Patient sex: M
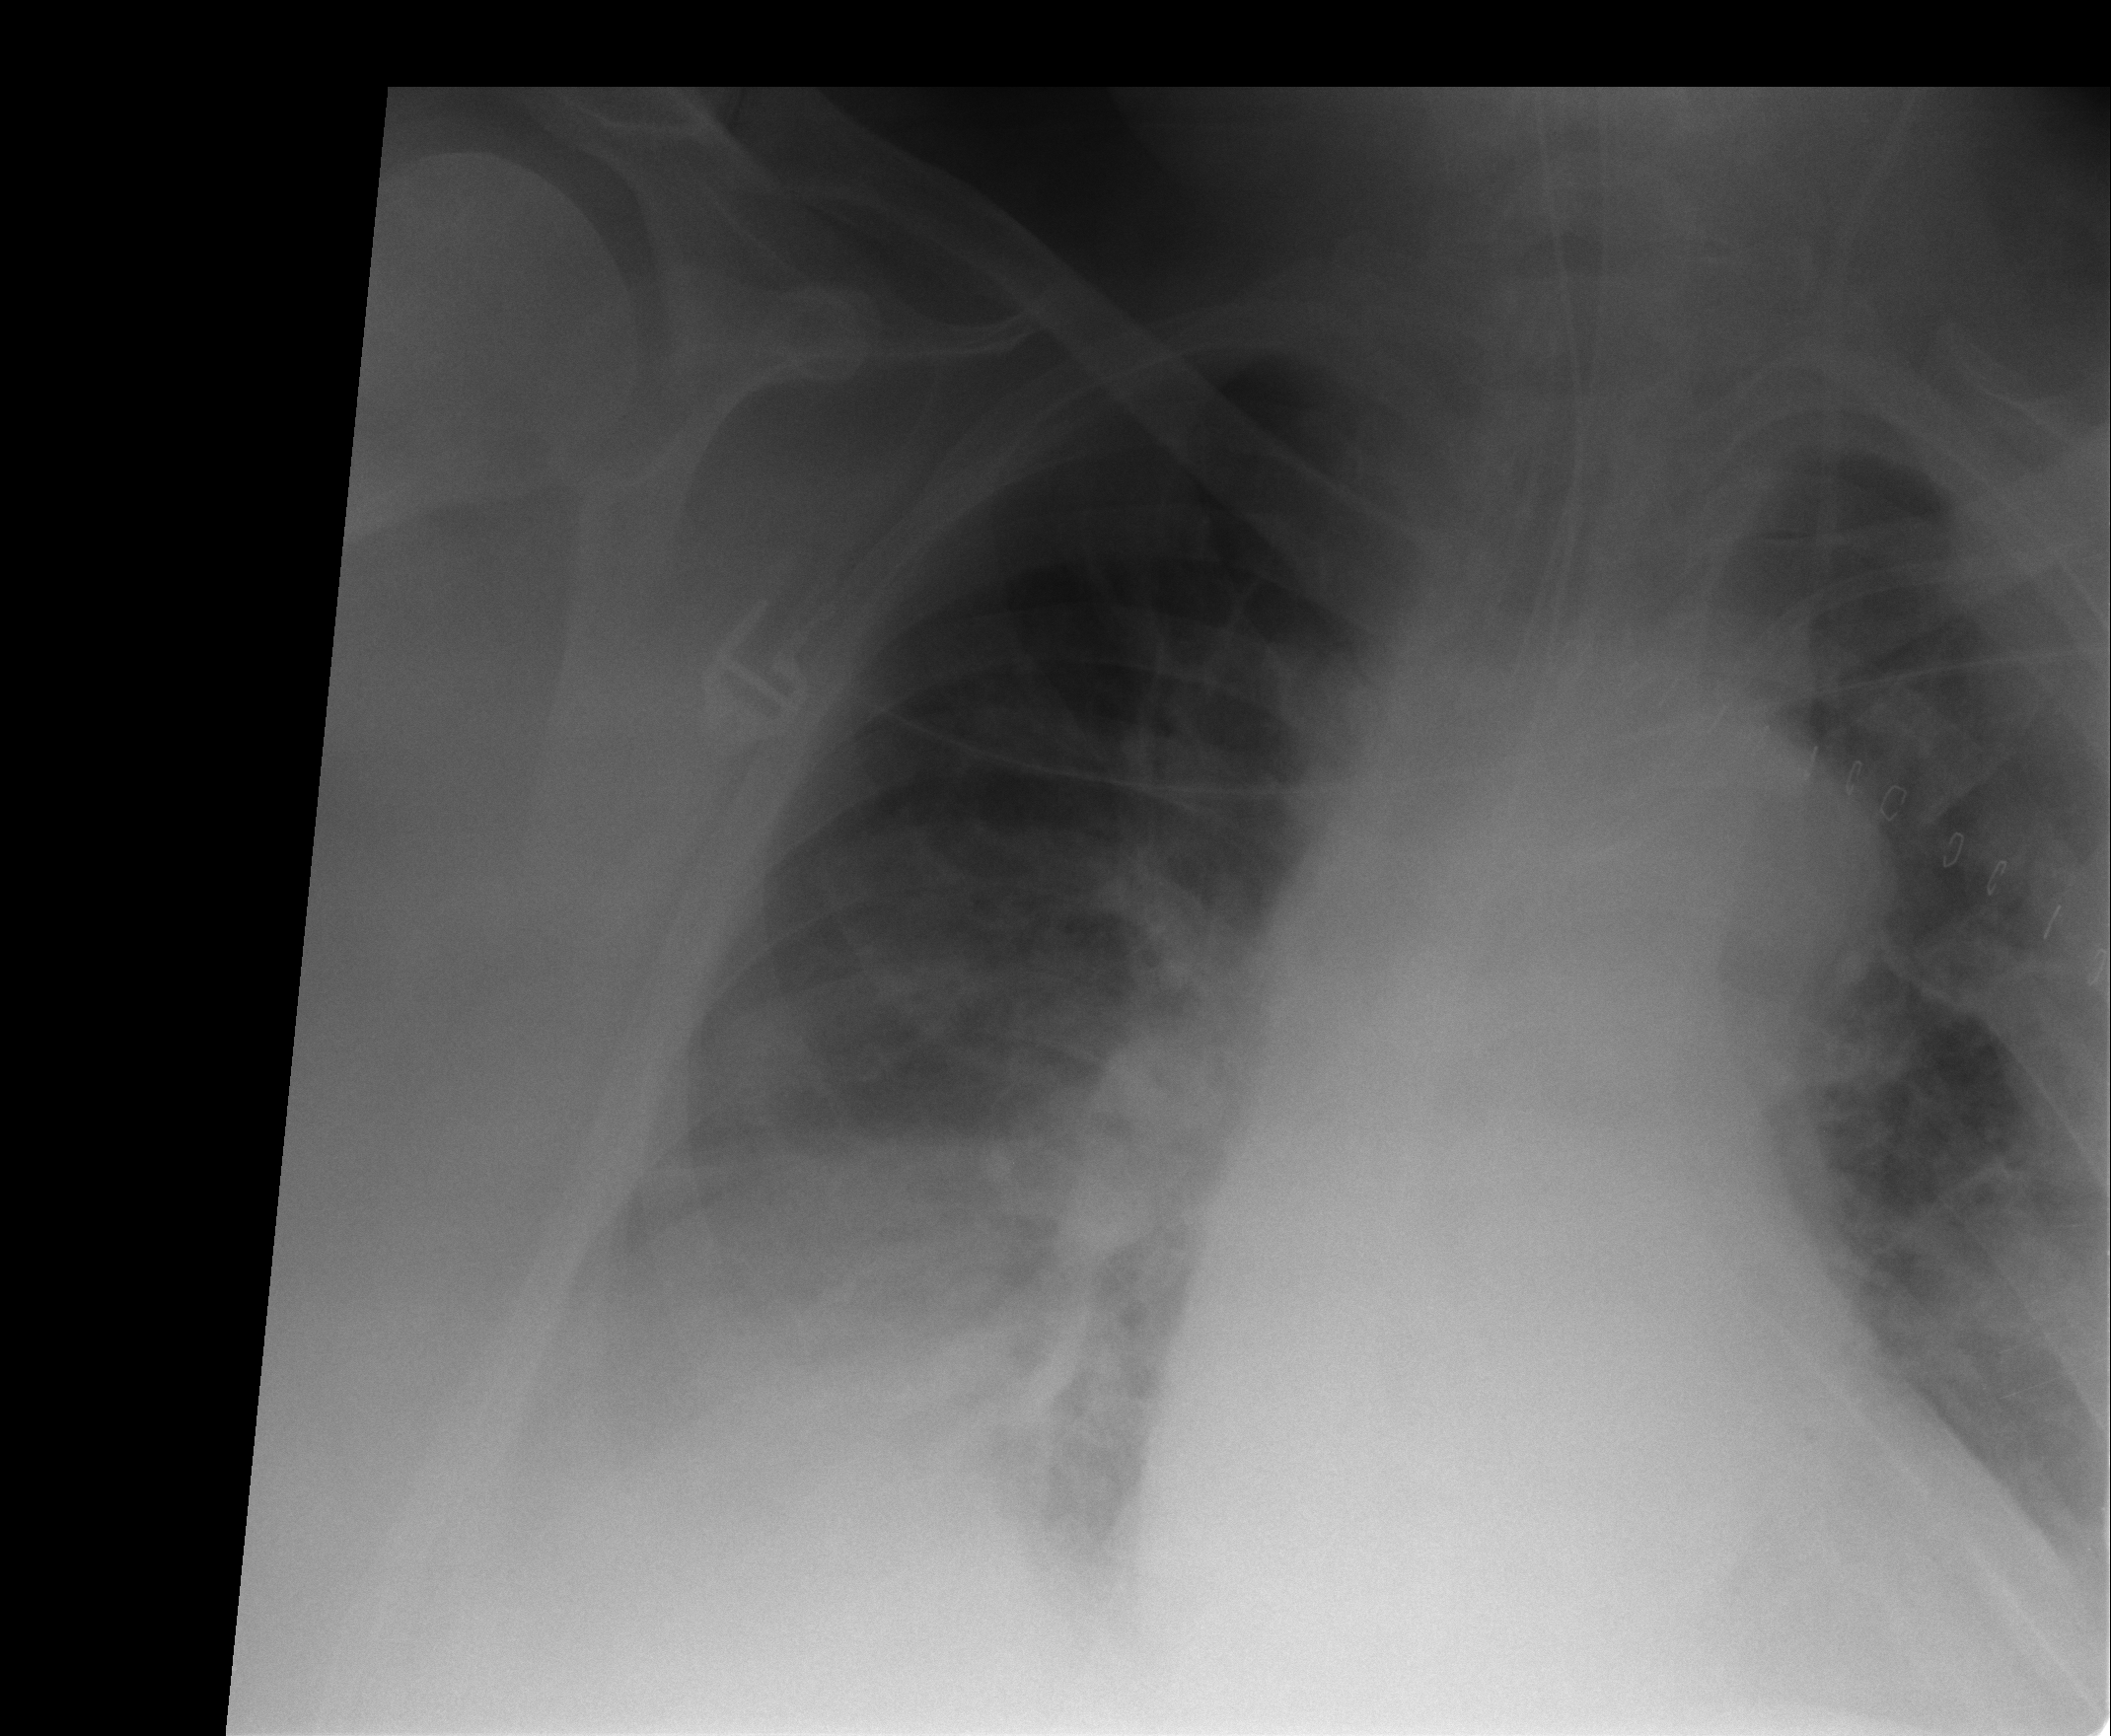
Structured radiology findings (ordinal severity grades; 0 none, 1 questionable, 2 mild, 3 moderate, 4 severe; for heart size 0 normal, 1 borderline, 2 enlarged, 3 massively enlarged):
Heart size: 1
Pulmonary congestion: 2
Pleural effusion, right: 2
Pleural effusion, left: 1
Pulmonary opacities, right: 2
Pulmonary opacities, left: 2
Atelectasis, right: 2
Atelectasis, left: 2